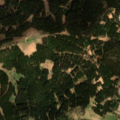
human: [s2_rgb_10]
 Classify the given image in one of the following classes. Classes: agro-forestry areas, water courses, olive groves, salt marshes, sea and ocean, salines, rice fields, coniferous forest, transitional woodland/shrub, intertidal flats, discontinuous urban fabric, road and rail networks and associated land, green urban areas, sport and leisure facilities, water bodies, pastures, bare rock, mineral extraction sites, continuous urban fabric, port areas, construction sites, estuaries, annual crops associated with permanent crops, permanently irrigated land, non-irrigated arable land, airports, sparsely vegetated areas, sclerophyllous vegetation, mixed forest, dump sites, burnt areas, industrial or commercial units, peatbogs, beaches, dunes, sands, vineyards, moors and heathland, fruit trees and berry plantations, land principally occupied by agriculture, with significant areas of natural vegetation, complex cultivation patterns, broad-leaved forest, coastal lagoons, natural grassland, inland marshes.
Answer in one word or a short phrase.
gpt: land principally occupied by agriculture, with significant areas of natural vegetation, coniferous forest